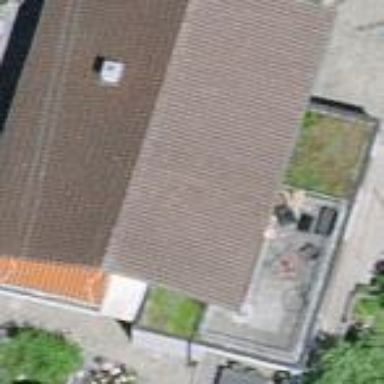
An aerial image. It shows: Residential building.